Aerial crown-view tile of a tropical tree (Barro Colorado Island, Panama), acquired 20250217:
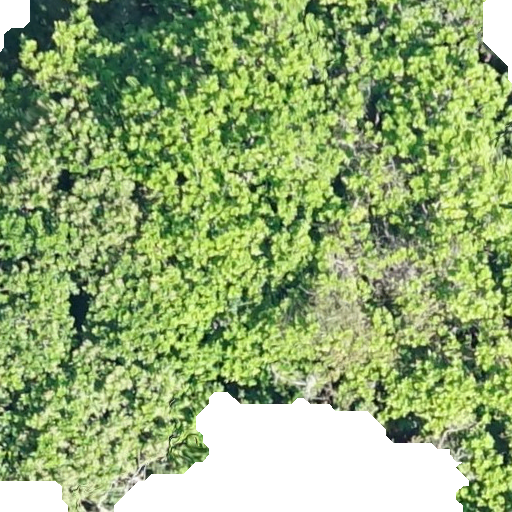
Species: Anacardium excelsum
GBIF accepted scientific name: Anacardium excelsum
Crown area: 761.355 m²